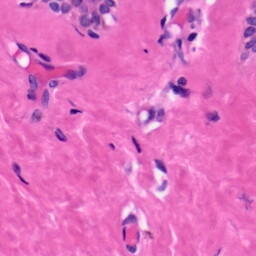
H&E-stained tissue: Skin